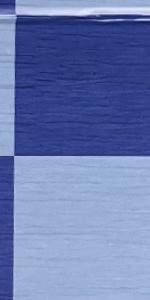
Label: Empty